Question: How can I using jQuery make the image inside of a div change to another image on mouse over? I have a div that holds inside of it an image, a header, and some text. I want to make the image change on mouse over.
Also the template I use uses a lot of jquery but the files are all over the place. Where should I put the function?

EDIT: Here's the code I have so far:
'''
#tour {
overflow:hidden;
width:100%;
padding:56px 0 47px
}
#tour #link {
height:auto;
width:200px; /* 140px + 60px */
float:left;
margin-right:25px;
margin-left:10px;
}
#tour #link:hover {
cursor:pointer;
}
#tour img {
/* Float the image to the left of text */
width:50px;
float: left;
margin-right:10px;
height:auto;
}
#tour h1, h2, h3, h4 {
display:block;
width:140px;
float:left;
}
#tour p, #tour p.last {
display:table-row;
width:140px;
alignment-baseline:baseline;
/* Custom added */
color: #333;
font-size: 10px;
margin: 5px;
font-family: "Lucida Grande", Verdana, Helvetica, Arial, sans-serif;
font-size: 11px;
width: 140px;
}
'''
'''
<div id="tour">
<div id="link" onclick="location.href='#';" >
<img src="images/icn1.png" alt="" />
<h2>Pitch</h2>
<p>Present your ideas in a manner that will leave your customers in amazement.</p>
</div>
</div>
'''
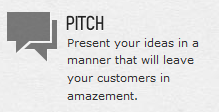
Answer: '''
$('div#imageContainer').on('mouseover', function(){
$(this).children('img').attr('src','../newImage.png');
});
'''
That'll do it. Doesn't matter where you put the code, as long as it's within the '$(document).load(function(){...});'
NOTE: this is using the latest jQuery 1.7.1 '.on()' function which is new to this version. Same thing can be accomplished with '.bind()'
Update for comments:
If you want to keep this function in a separate file, you can wrap it in a function
'''
function imageSwap(){
$('div#imageContainer').on('mouseover', function(){
$(this).children('img').attr('src','../newImage.png');
});
}
'''
And then just call the 'imageSwap()' function from within the document load.
Also, if you want to use this on multiple divs with different images, you can do one of two things. Either A) name your images something like 'img1_over.png' and 'img1.png', in which case you can modify the code as such:
'''
$('div#imageContainer').on('mouseover', function(){
var img = $(this).children('img');
img.attr('src', img.attr('src').replace('.png', '_over.png'));
});
'''
Or you can store the image path in a data attribute on the image themselves. In your HTML you would add the hover image to a data attribute like so:
'''
<img src="../cool_img.png" data-hover="../ever_cooler_image.png" />
'''
And your code would look like this:
'''
$('div#imageContainer').on('mouseover', function(){
var img = $(this).children('img');
img.attr('src', img.data('hover'));
});
'''